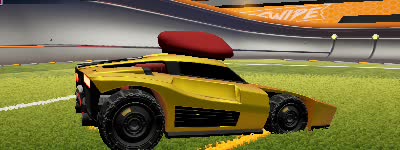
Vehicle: breakout